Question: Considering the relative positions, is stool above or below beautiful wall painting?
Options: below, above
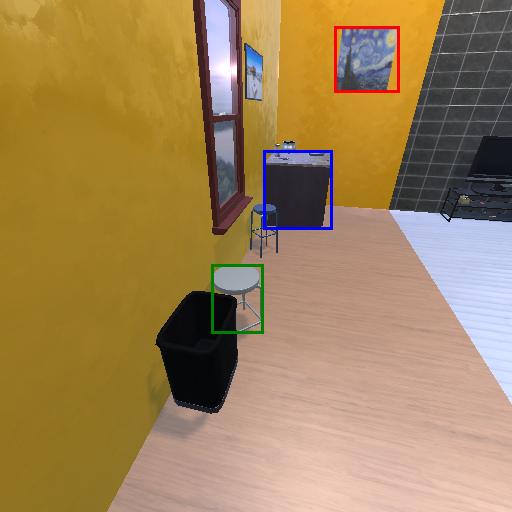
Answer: below